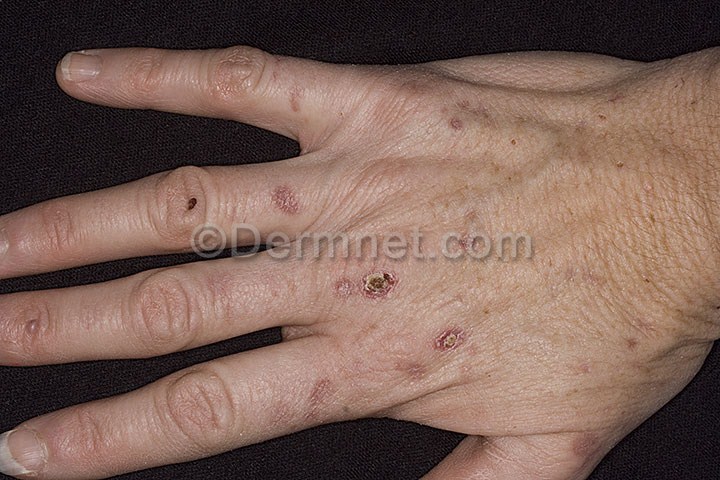
Disease: Light Diseases and Disorders of Pigmentation